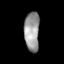
Tissue: lung
Cell type: Endothelial cells
Senescence score: 0.6103
Nuclear area (px): 578
Mean DAPI intensity: 155.962